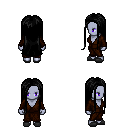
a pixel art fantasy rpg character, female body template, dark elf, purple skin, brown robe, metal pants, black extra-long hairstyle, gray slippers, four views (front, back, left, right), 2x2 character sprite sheet, small pixel art, hard edges, no anti-aliasing